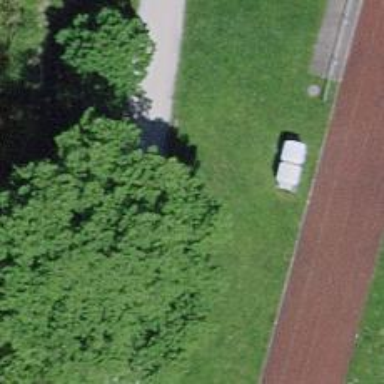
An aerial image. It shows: Bench.